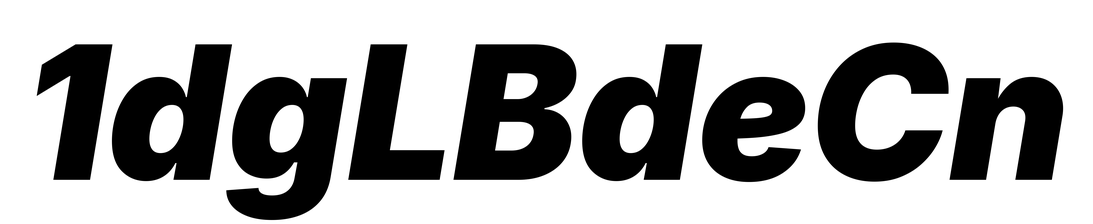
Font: Inter-Italic_Black_Italic